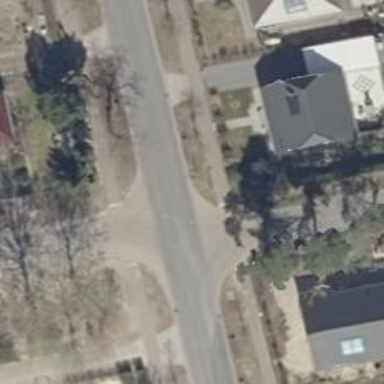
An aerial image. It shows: Road with "give way" sign.